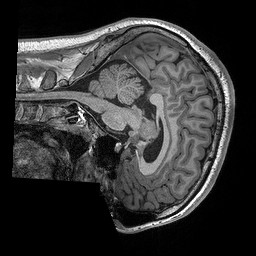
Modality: T1w
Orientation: sagittal
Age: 25
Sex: male
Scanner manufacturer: siemens
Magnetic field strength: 3 T
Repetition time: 2.3 s
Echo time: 0.00298 s